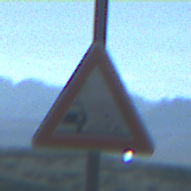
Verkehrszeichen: SplittSchotter
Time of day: Night
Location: Outdoor (Nature)
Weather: PartlyCloudy
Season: NotSpecified
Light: Natural